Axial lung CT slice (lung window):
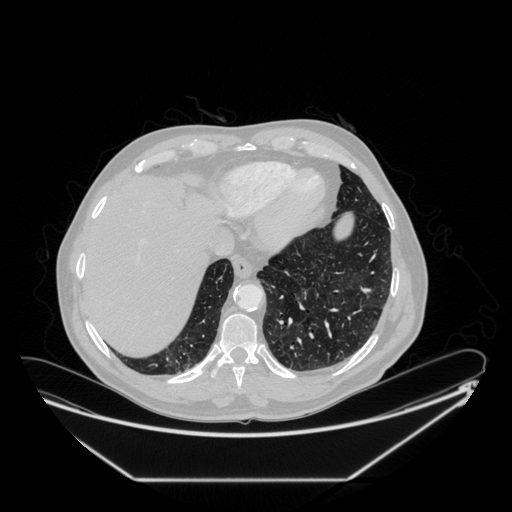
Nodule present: no